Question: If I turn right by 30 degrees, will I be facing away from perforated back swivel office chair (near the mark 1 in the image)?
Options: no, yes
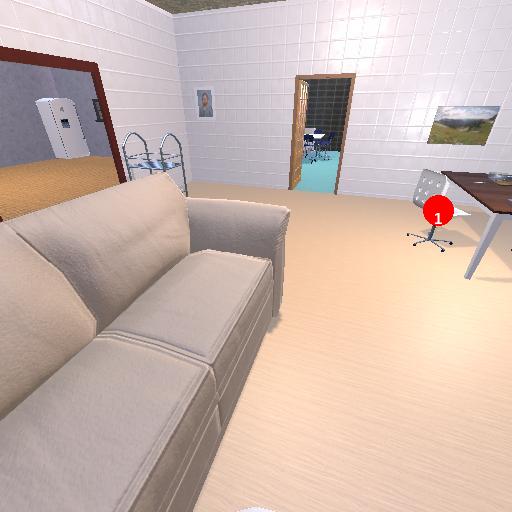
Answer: no